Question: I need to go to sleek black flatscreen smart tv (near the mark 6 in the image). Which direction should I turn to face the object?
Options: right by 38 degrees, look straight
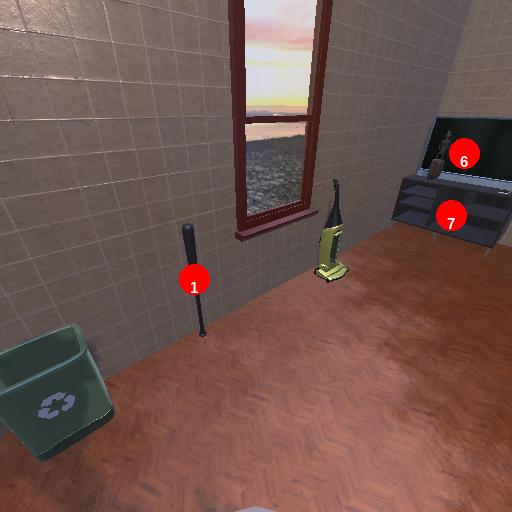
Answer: right by 38 degrees